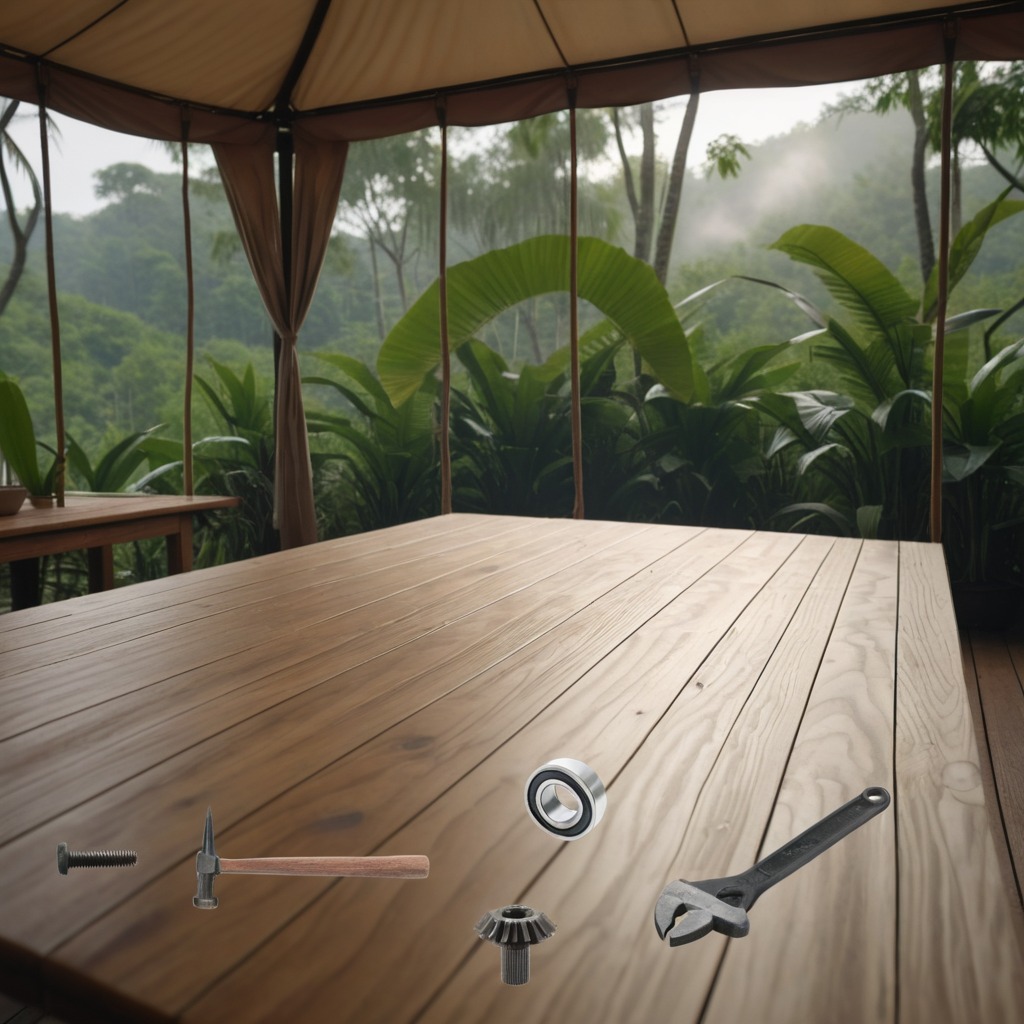
A ball bearing, a gear with teeth, a hammer, a screw, and a wrench are lying on the wooden table.